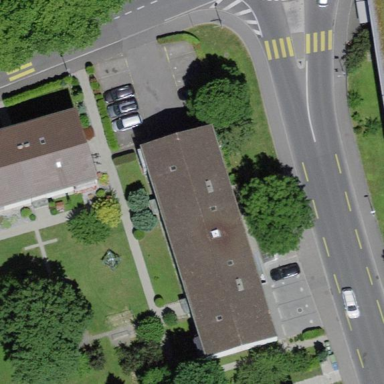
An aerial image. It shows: Gabled roof on building that houses apartments.